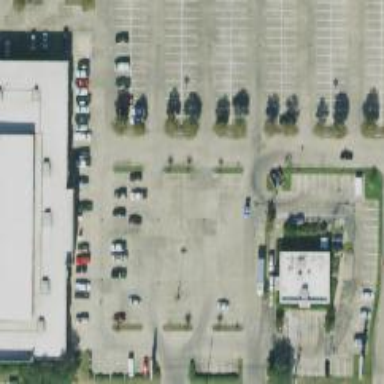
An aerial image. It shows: Parking space.